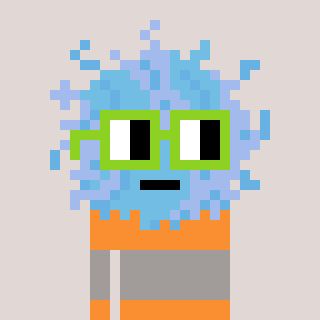
a pixel art character with square light green glasses, a lint-shaped head and a orange-colored body on a warm background